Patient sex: M
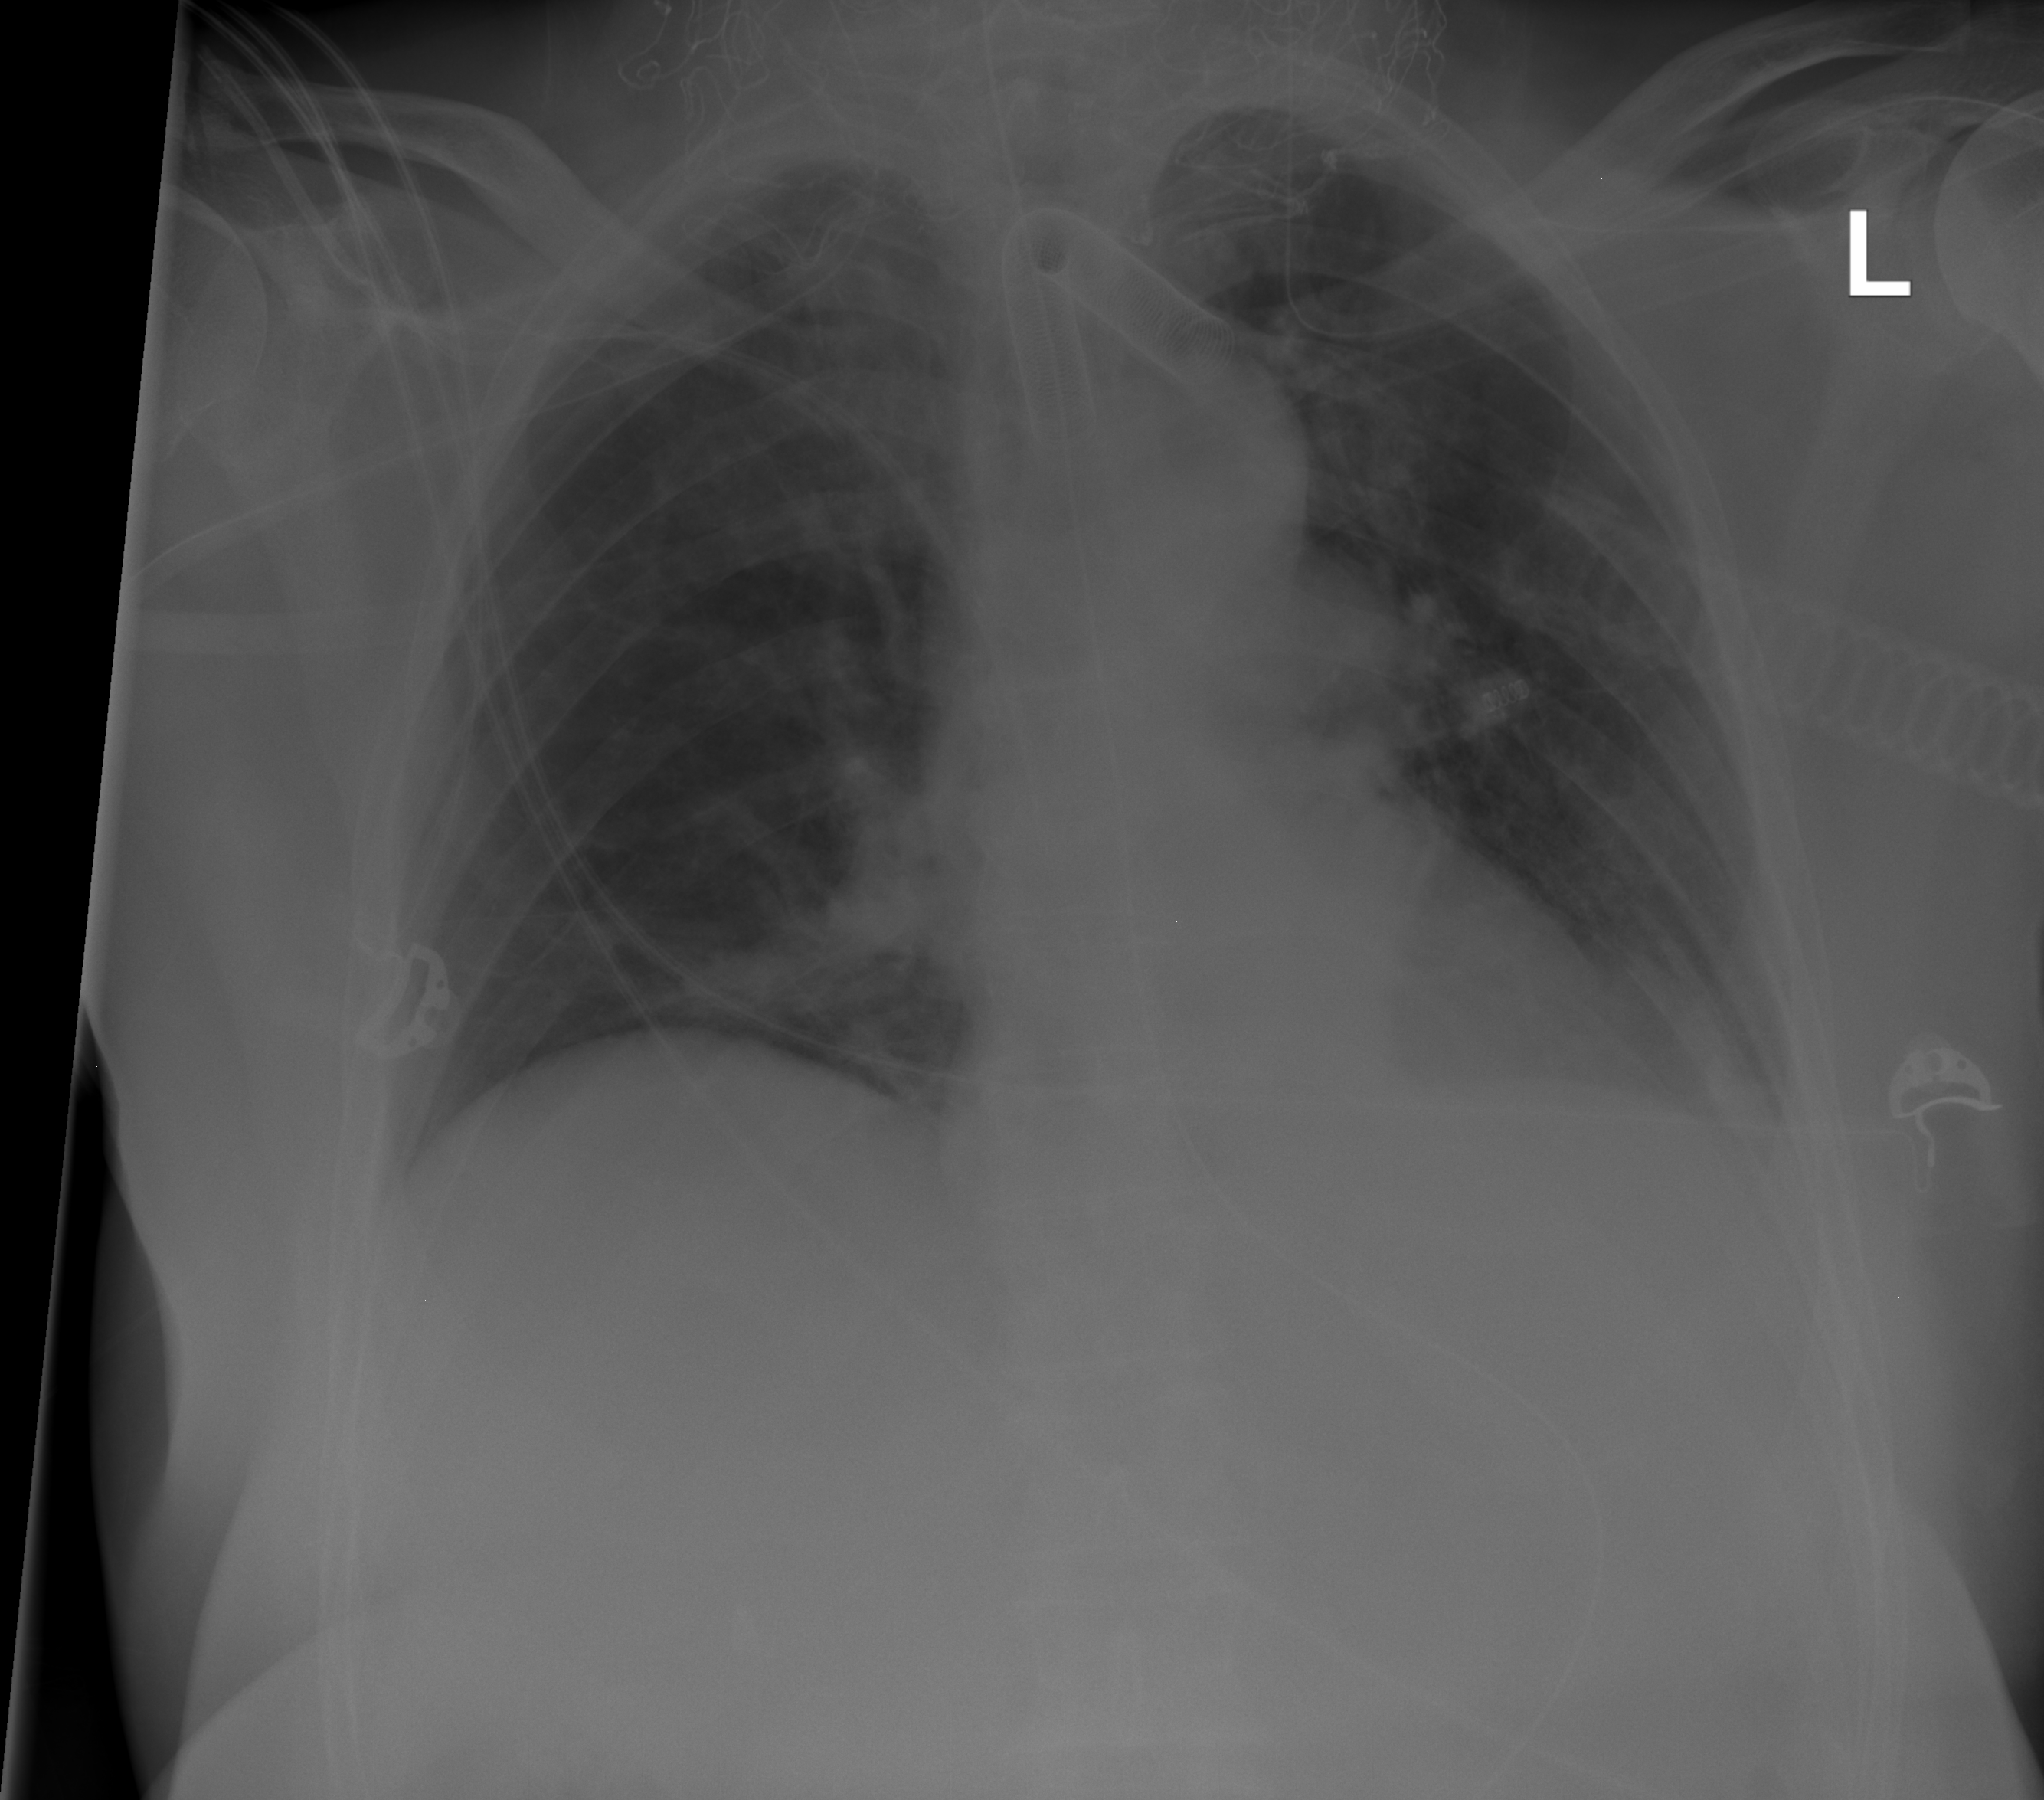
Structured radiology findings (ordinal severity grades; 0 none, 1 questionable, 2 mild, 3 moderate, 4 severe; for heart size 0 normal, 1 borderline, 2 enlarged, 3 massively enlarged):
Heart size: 0
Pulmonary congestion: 0
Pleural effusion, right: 0
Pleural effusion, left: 2
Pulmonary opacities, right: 0
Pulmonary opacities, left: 0
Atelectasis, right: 2
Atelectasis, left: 0